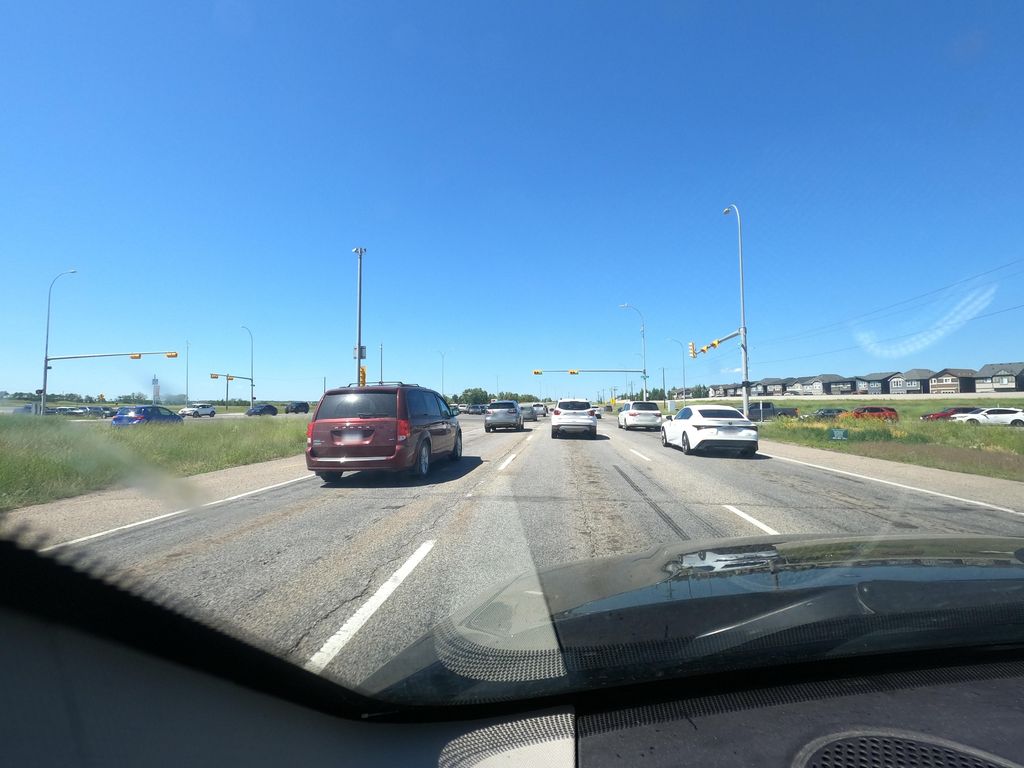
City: calgary